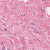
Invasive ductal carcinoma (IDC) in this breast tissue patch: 0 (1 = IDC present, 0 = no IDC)